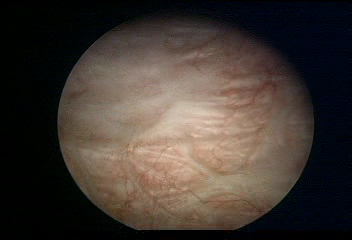
Modality: WLC
Class: Normal mucosa
Bladder cancer association: No